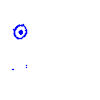
Particle: electron